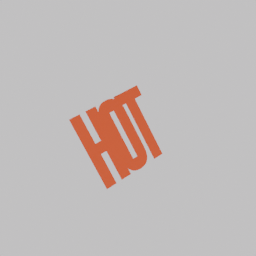
Label: decoration